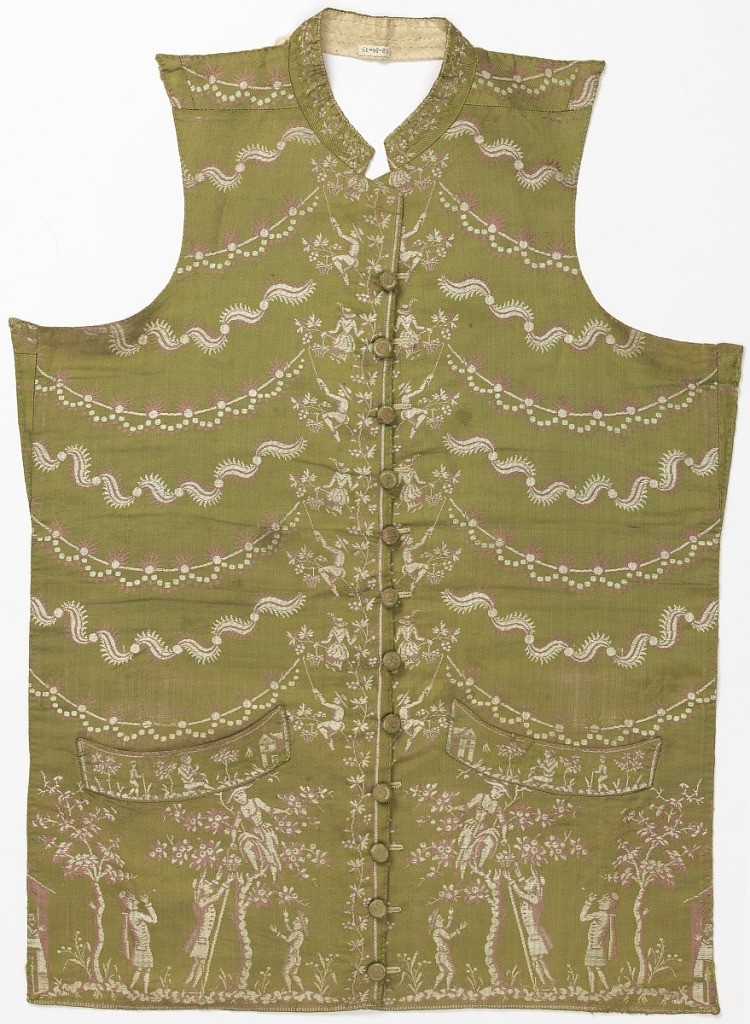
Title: Waistcoat
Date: late 18th century
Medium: silk Technique: twill weave
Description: Green silk fabric woven for a waistcoat has a scene with a woman in a fruit tree, lowering her basket down a man below. Space above the pocket flaps has rows of garland. Vertical repeat of a women lowering a fruit basket to a man with a long hook fills spaces next to the buttons and button holes.